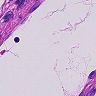
Metastatic tissue present: no